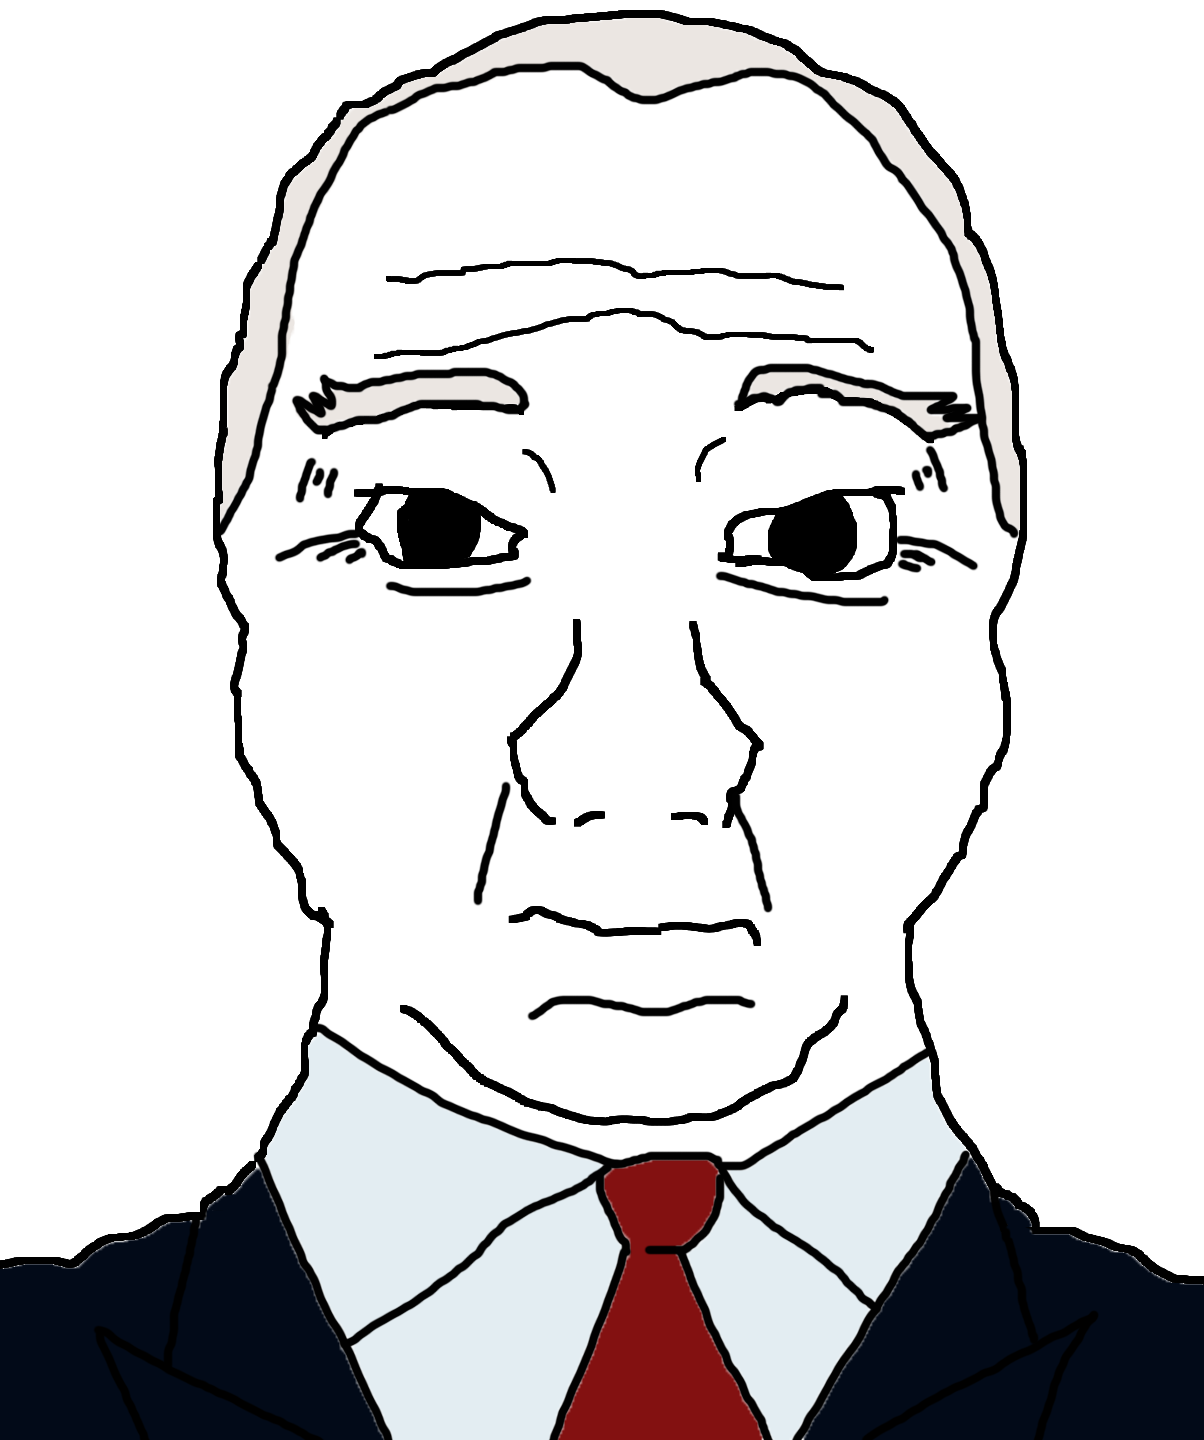
Label: 5_Front_Wojak